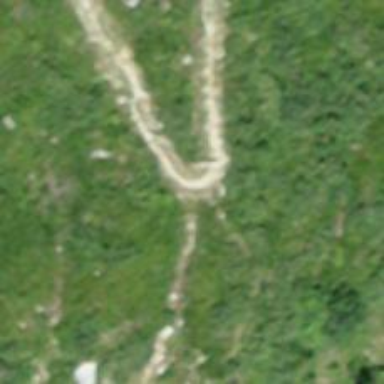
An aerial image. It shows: Ground path.